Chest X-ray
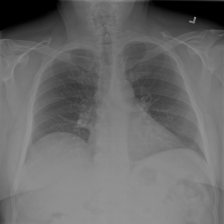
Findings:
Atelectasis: negative
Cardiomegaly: negative
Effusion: negative
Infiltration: negative
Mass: negative
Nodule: negative
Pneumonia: negative
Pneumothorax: negative
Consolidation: negative
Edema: negative
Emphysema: negative
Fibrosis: negative
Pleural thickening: negative
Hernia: negative